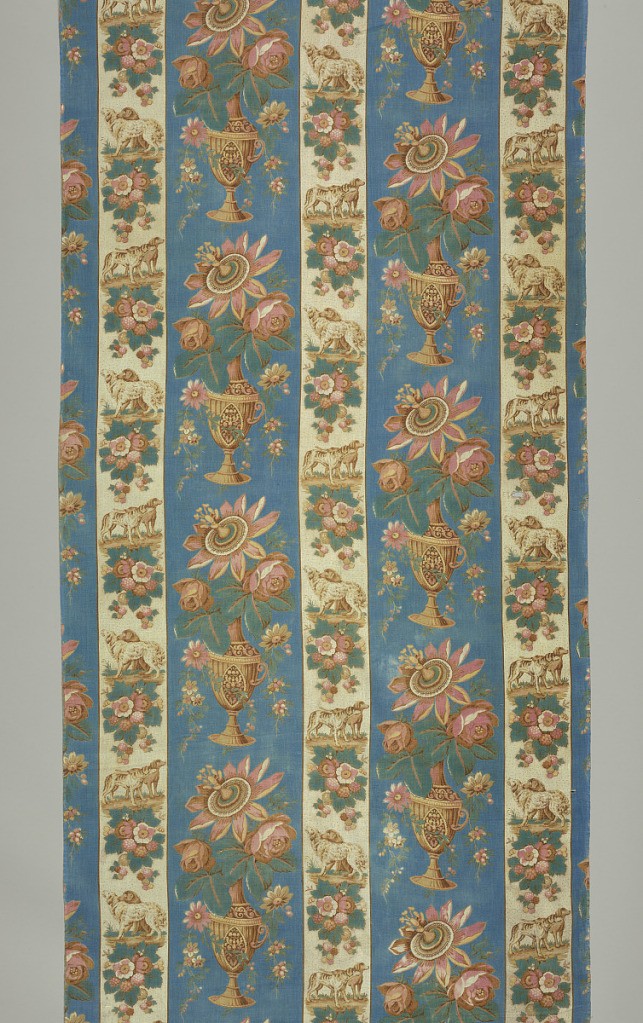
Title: Textile
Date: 19th century
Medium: cotton Technique: printed on plain weave
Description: Part of cover or curtain, of cotton striped in blue and white with printed designs in stripes. In blue, a vase with flowers; in white, groups of dogs alternating with flowers. Trimmed with red and white cotton fringe. Two breadths each 29 inches wide.